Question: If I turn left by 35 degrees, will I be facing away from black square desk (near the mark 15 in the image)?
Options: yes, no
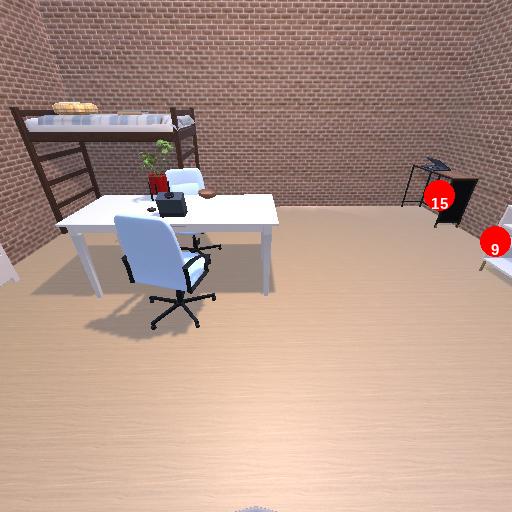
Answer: yes